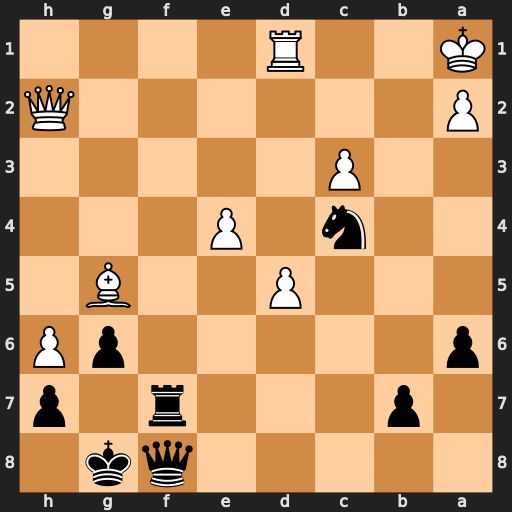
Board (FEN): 5qk1/1p3r1p/p5pP/3P2B1/2n1P3/2P5/P6Q/K2R4
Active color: b
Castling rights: -
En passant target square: -
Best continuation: Rf1 Rb1 Rf2 Be7 Rxh2 Bxf8 Kxf8